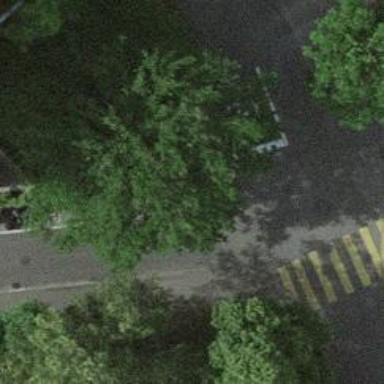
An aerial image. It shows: Residential road with separate asphalt sidewalk.